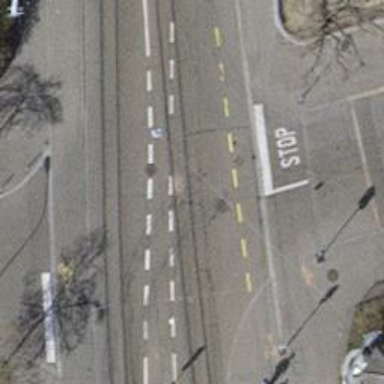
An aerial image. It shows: Tertiary road with asphalt surface. There is separate sidewalk and embedded tram rails.